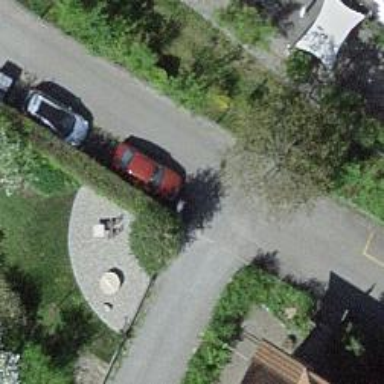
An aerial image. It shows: Residential road surfaced with fine gravel.